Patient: sex M, age 44
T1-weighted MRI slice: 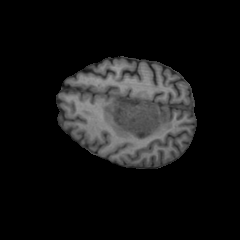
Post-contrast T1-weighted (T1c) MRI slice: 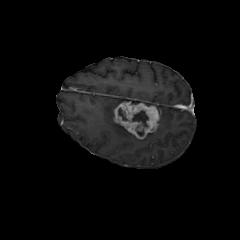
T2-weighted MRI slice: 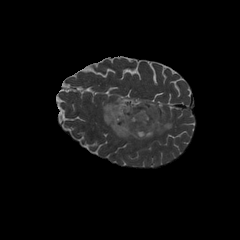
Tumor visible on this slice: yes
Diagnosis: Glioblastoma, IDH-wildtype
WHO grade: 4